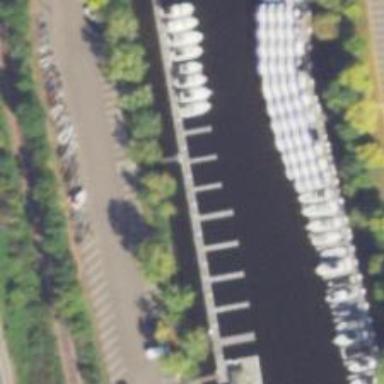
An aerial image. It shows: Pier with mooring facilities.